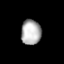
Tissue: lung
Cell type: Epithelial cells
Senescence score: 0.5949
Nuclear area (px): 487
Mean DAPI intensity: 177.062